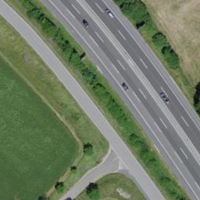
EUNIS habitat code: 57
Species observed at this site:
Strix aluco
Ciconia nigra
Plantago major
Galium album
Melanargia galathea
Papaver rhoeas